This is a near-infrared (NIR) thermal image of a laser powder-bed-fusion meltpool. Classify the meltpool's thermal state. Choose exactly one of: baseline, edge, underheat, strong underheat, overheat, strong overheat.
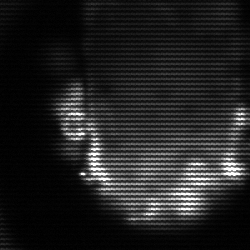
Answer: baseline